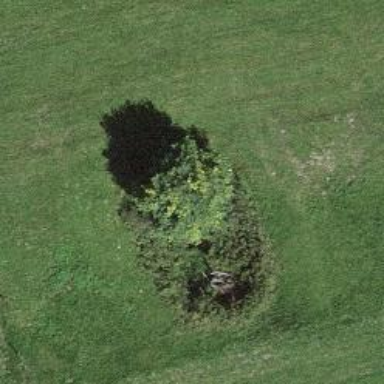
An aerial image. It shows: Sinkhole in natural setting.